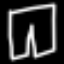
Label: pants